Brain MRI, t2w sequence, axial 2D slice.
Patient: age 30, sex M, weight 95 kg, height 1.95 m
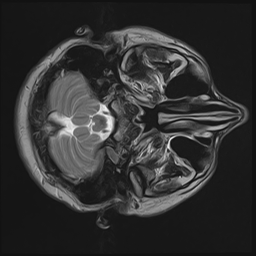